Question: I am using liferay search container to display list of information, but in that liferay search container by default display number of records like . But in my case i don't want to display this. How can I remove this? Also attached the image of search container.

Suggestions are welcome.
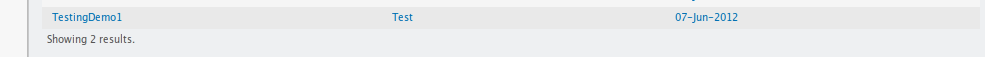
Answer: You can do this with Javascript as suggested by <URL>:
Here are the quick steps :
- - Go to javascript section add the following, its <URL> javascript framework which comes bundled with liferay:'''
AUI().ready(
function(customA) {
customA.all('.taglib-page-iterator').hide(); // this would hide **all** the elements which have the class "taglib-page-iterator"
}
);
'''
- The above javascript code can be included in the custom portlet's JSP itself (note the method and selector which I have changed), like:'''
<aui:script>
AUI().ready(
function(customA) {
customA.one('#my-portletID .taglib-page-iterator').hide(); // this would hide only **one** element (the first it finds) which has the css class "taglib-page-iterator" under an element with id="my-portletID".
}
);
</aui:script>
'''
You can create a hook as mentioned by <URL> to hide the results-text but you can put a condition to check to hide only if the URL of the page is for which you want to hide this or can have a condition to check for the particular portlet you want to hide this result-text.
So it will work normally for other pages and portlet, but will hide for your page and certain portlets which you define. This is an idea and have not tried it yet, but I think it would work. You can use the 'themeDisplay' object which is available on JSP pages to retrieve the portlet-id.
Hope this helps.
Thanks to <URL> for suggesting the solution through Javascript.
I thought of converting my comments to an answer for better visibility to other members of this wonderful community.